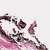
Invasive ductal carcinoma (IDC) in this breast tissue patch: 0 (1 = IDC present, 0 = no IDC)